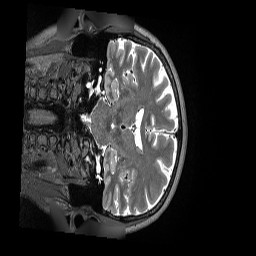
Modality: T2w
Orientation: coronal
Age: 66
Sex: female